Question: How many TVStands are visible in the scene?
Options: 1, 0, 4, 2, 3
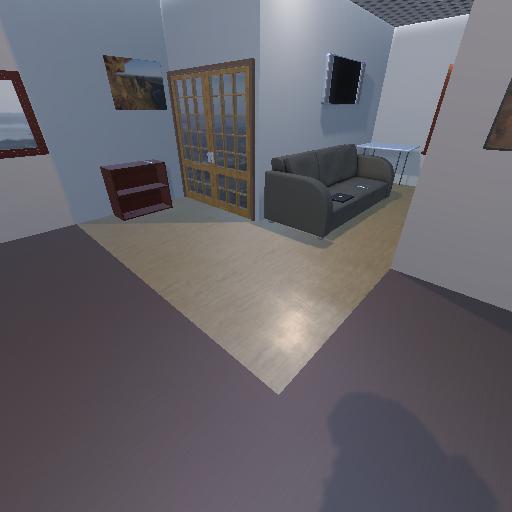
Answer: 1